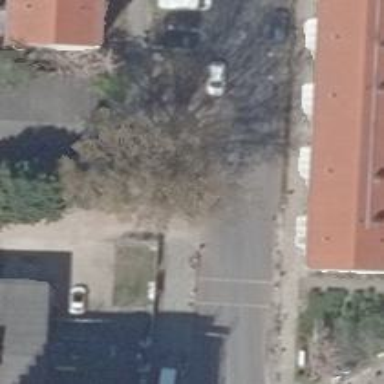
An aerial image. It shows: Residential road with asphalt surface and parallel on-street parking on the left lane.